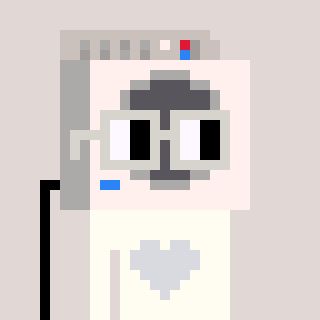
a pixel art character with square light gray glasses, a washing machine-shaped head and a grayscale-colored body on a warm background